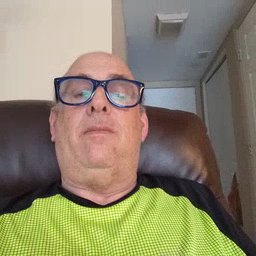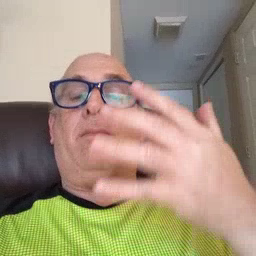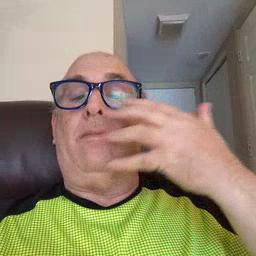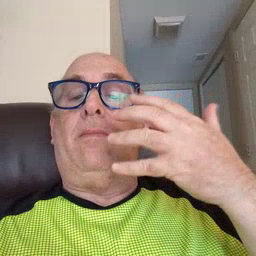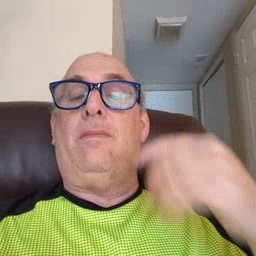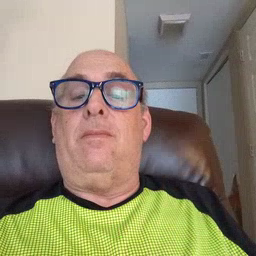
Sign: tiger